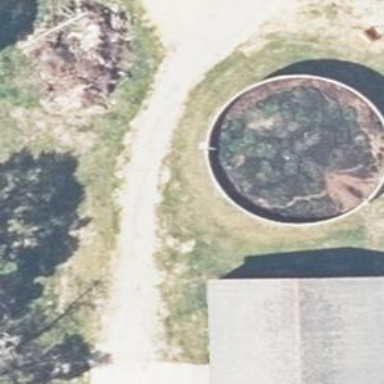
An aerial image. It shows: Farm auxiliary building with storage tank.